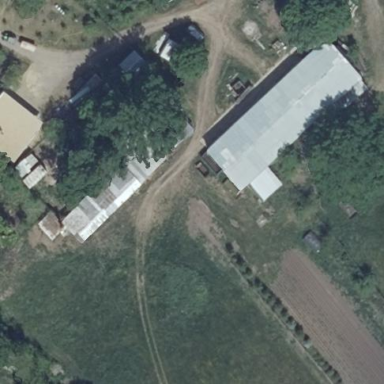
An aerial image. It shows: Farmyard area.